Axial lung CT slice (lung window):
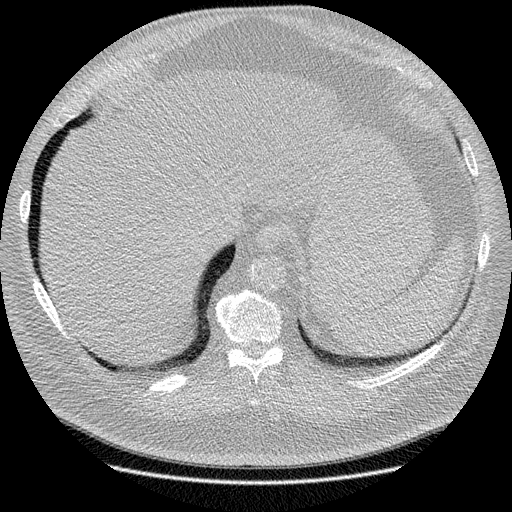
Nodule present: no